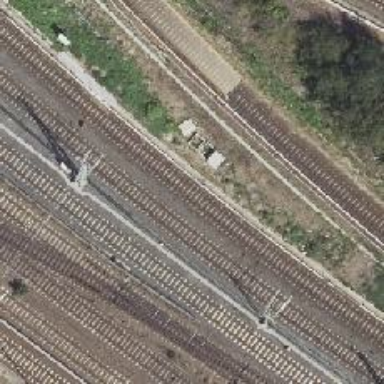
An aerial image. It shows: Light rail electrified with bottom rail electrification.